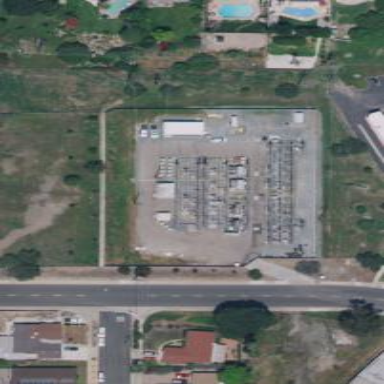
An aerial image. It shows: Outdoor distribution power substation.